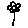
Label: flower